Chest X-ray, AP view. Patient: 62 years old, sex F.
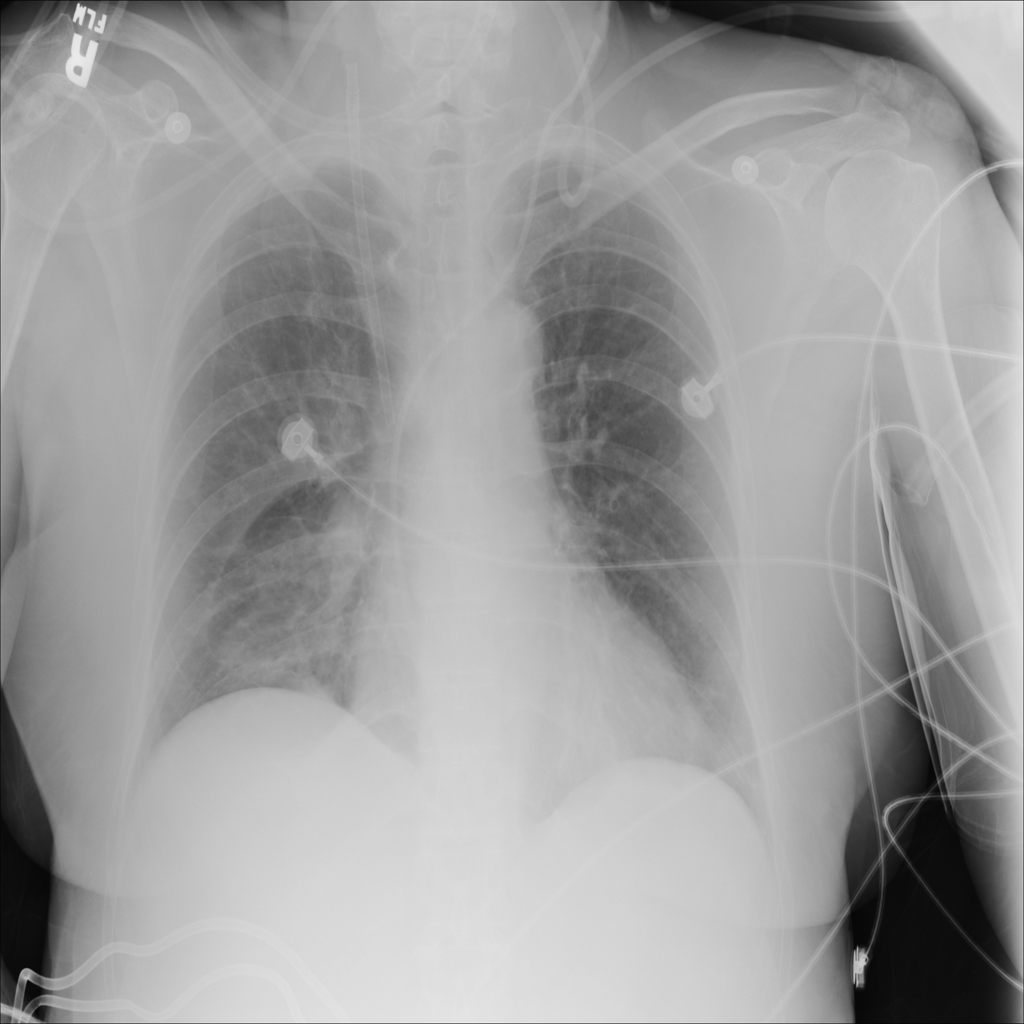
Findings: Atelectasis, Infiltration, Pneumothorax